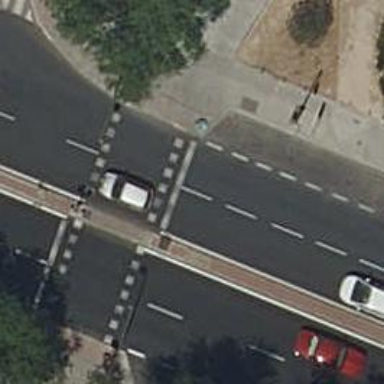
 there are traffic signals and zebra crossing."